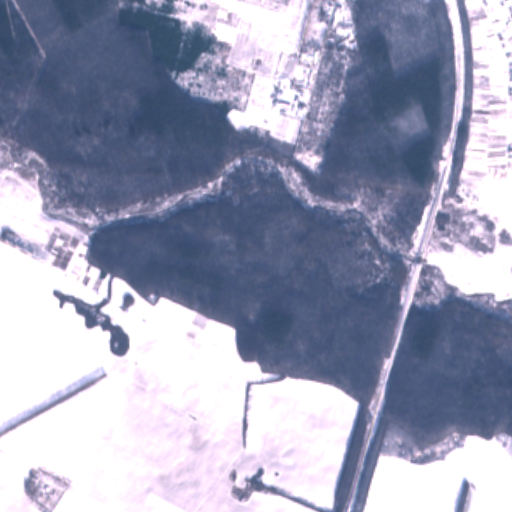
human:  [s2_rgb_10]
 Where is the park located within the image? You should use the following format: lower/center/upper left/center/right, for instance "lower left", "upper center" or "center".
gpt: The park is located in the center left of the image.
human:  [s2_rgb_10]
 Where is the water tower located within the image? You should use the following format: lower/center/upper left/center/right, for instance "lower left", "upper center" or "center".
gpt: The water tower is located in the upper center of the image.
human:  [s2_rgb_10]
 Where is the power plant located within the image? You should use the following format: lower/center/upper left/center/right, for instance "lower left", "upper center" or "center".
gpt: There is no power plant in the image.